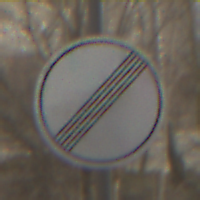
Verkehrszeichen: EndeSaemtlicherBegrenzungen
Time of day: MorningAfternoon
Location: Outdoor (Nature)
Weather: PartlyCloudy
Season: Winter
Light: Natural